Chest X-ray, PA view. Patient: 46 years old, sex M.
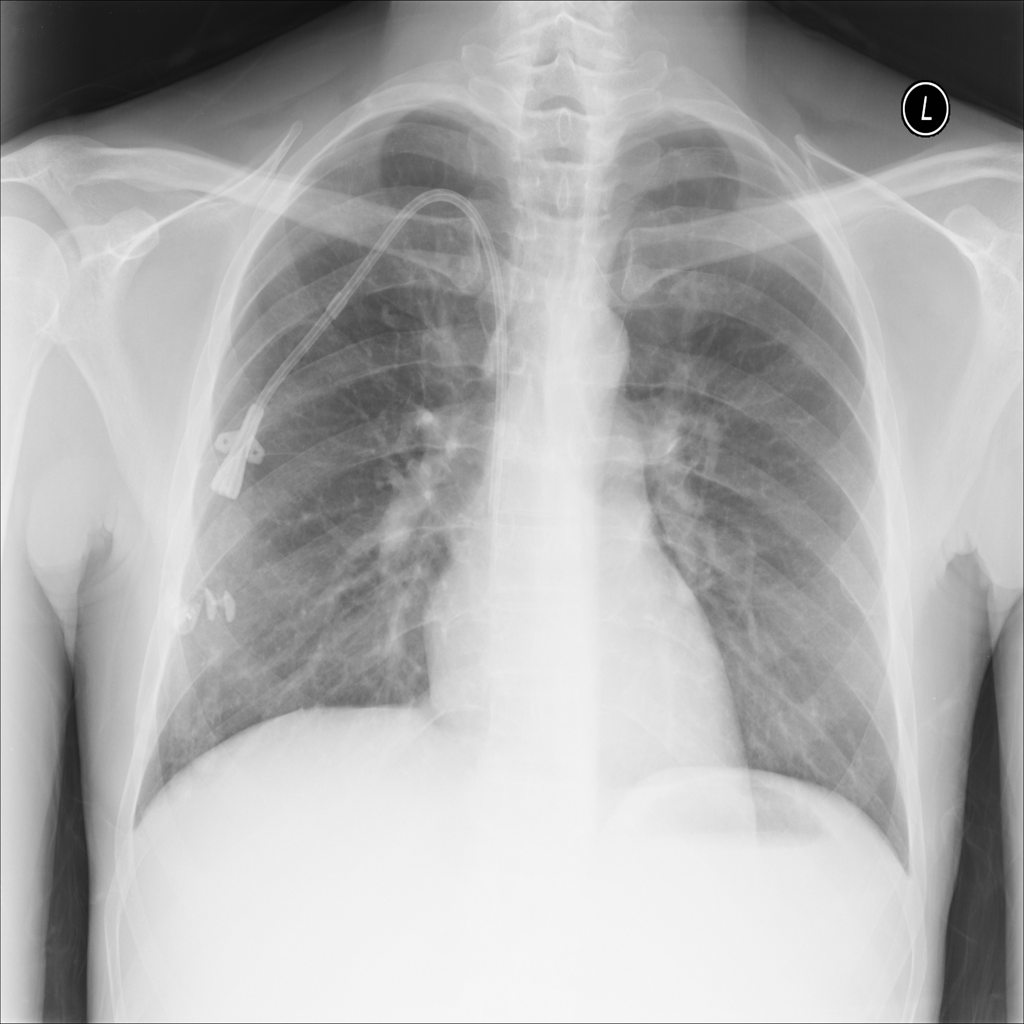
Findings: Atelectasis